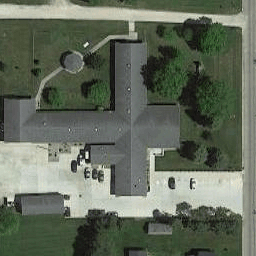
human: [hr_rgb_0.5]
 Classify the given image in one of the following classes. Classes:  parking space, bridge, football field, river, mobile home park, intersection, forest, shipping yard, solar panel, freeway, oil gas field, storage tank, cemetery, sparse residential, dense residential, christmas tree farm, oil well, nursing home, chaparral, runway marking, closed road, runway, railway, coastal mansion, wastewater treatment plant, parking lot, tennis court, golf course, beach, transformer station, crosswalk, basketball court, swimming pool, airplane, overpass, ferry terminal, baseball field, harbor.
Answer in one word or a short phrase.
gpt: nursing home